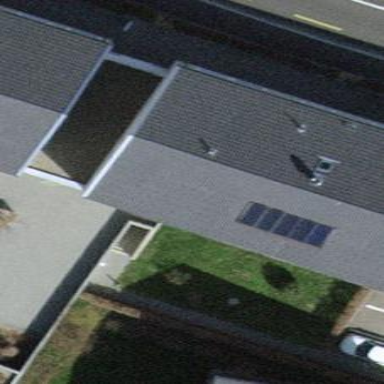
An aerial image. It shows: Garage.